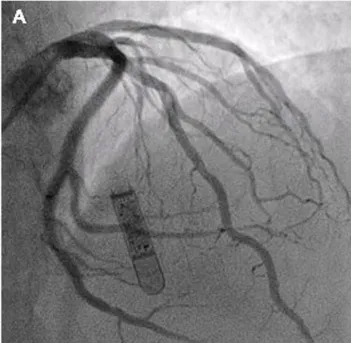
Diagnostic coronary angiography of left coronary artery system . Views:. PA cranial.
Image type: radiology (x_ray)